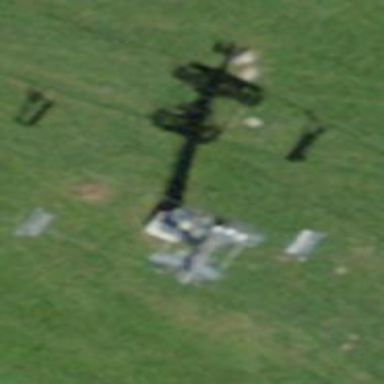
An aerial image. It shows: Pylon used for aerialway.